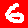
Digit: 6